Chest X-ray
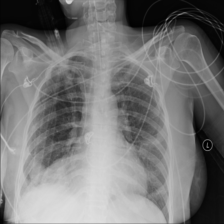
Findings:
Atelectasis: negative
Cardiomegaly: negative
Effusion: negative
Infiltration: negative
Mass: negative
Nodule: positive
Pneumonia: negative
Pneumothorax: negative
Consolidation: negative
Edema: negative
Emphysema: negative
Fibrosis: negative
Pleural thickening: negative
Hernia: negative